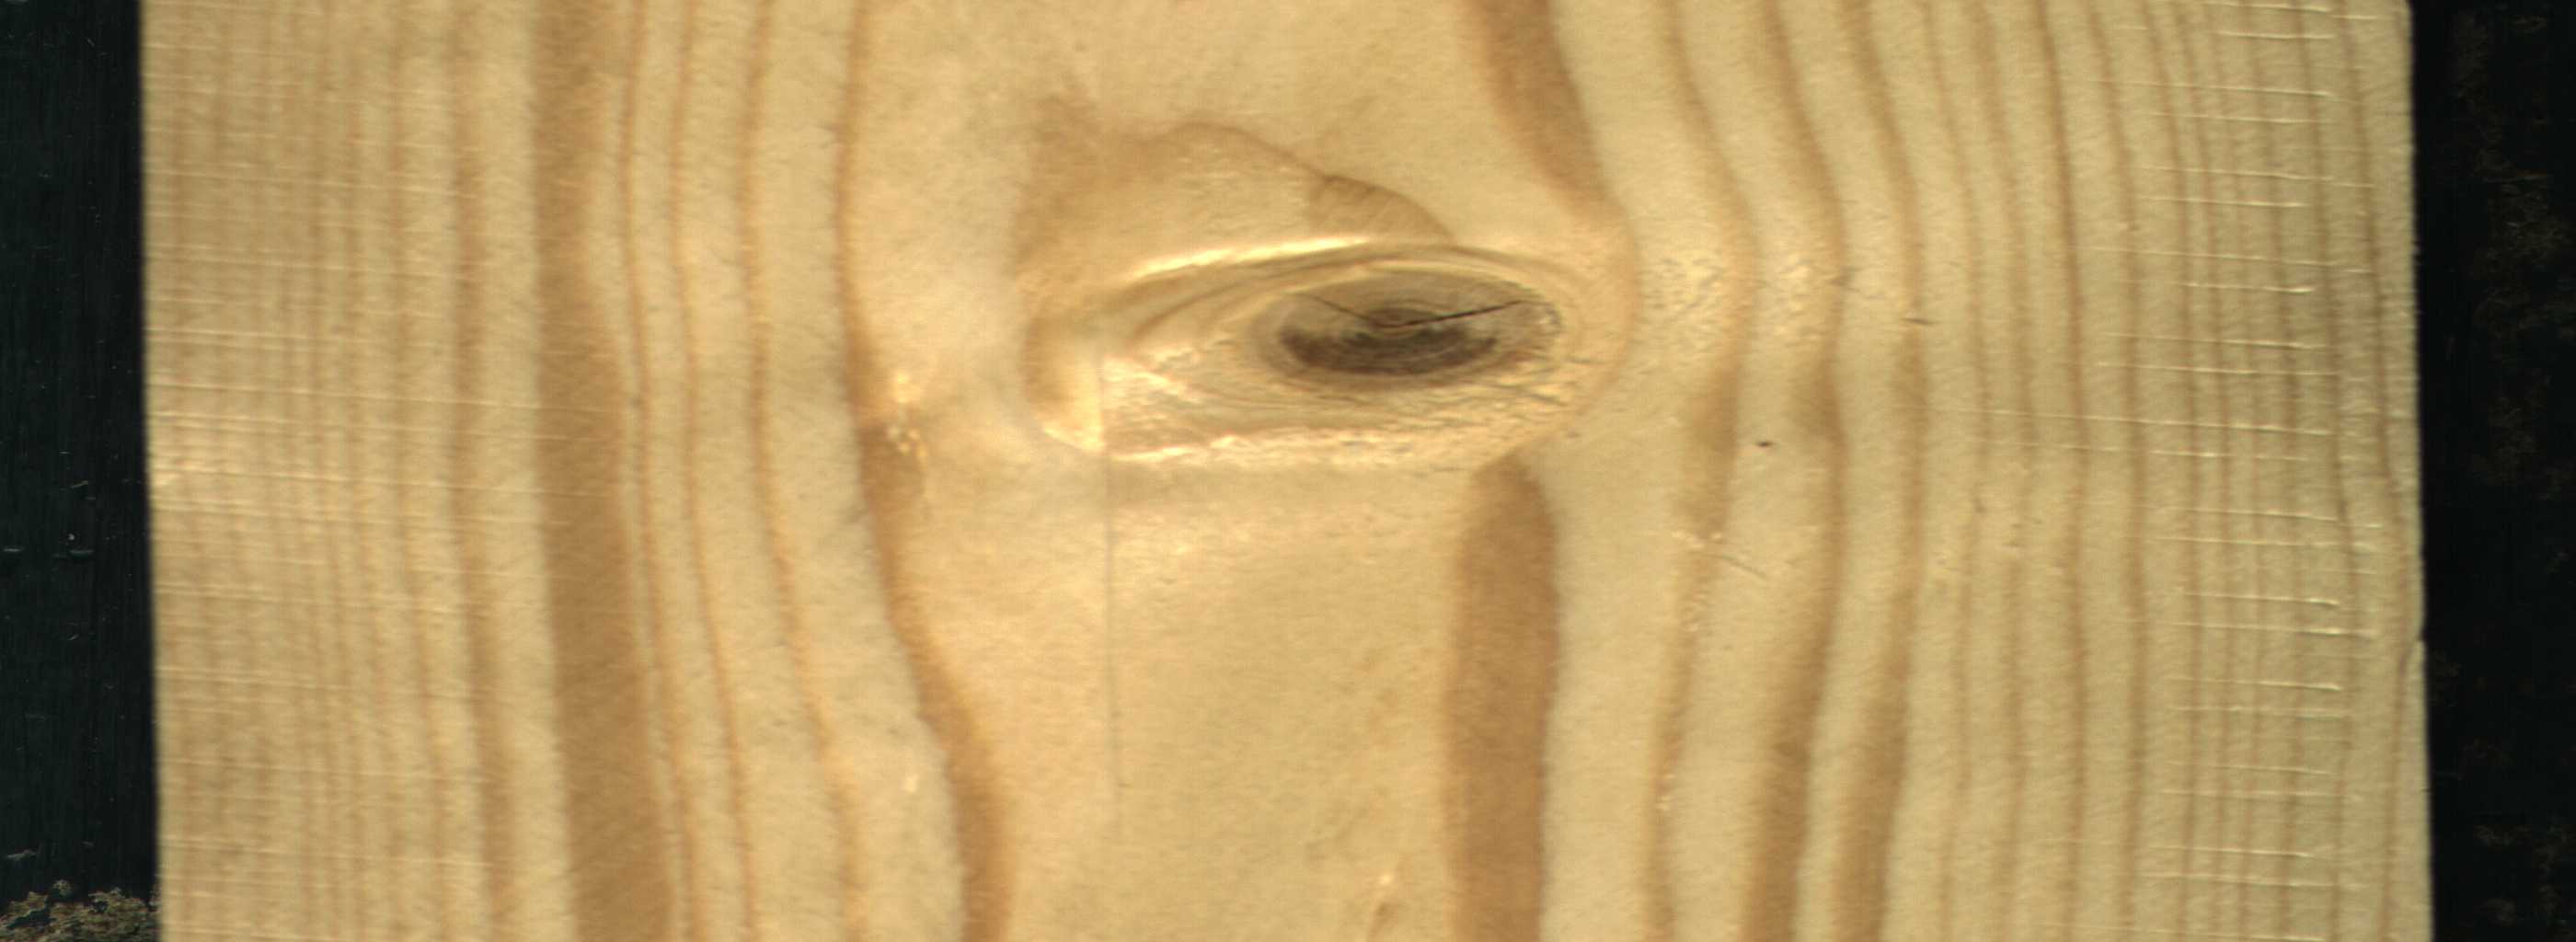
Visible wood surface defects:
Quartzity
knot_with_crack